Aerial crown-view tile of a tropical tree (Barro Colorado Island, Panama), acquired 20250414:
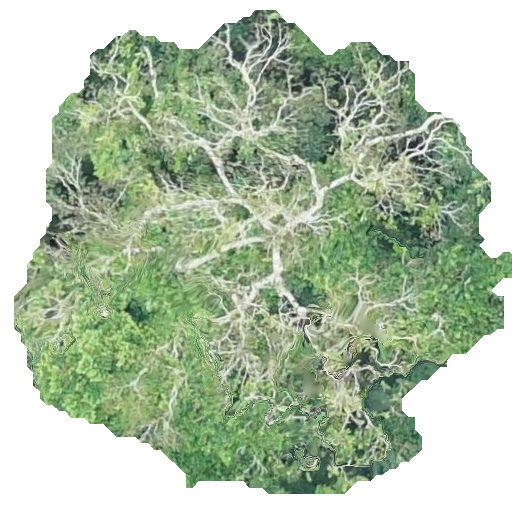
Species: Trattinnickia aspera
GBIF accepted scientific name: Trattinnickia aspera
Crown area: 255.546 m²